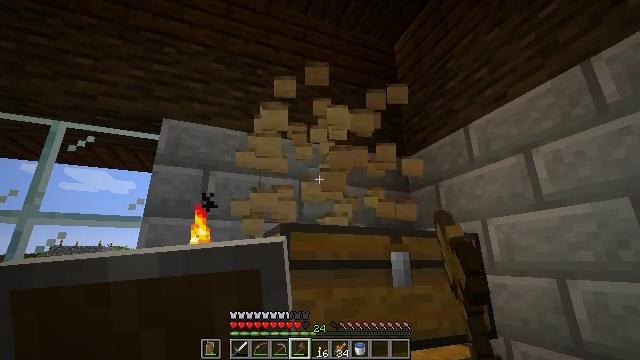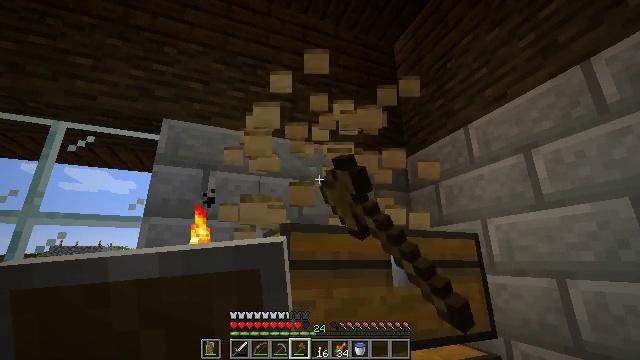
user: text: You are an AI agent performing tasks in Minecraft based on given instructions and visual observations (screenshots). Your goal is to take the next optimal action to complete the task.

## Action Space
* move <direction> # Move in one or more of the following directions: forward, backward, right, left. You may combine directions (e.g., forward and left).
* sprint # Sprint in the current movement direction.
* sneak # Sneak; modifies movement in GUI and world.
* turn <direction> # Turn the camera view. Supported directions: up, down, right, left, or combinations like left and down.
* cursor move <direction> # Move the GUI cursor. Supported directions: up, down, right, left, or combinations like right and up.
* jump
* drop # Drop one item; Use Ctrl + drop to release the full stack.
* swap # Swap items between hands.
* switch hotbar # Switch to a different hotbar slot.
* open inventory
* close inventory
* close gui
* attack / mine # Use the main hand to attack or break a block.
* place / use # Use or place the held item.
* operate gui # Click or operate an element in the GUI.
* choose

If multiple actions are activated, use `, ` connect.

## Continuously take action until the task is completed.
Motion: motion action
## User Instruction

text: Attack the chest to pick it up.
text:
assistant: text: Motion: attack / mine
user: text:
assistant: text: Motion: attack / mine